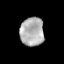
Tissue: prostate
Cell type: T cells
Senescence score: 0.2944
Nuclear area (px): 673
Mean DAPI intensity: 174.933